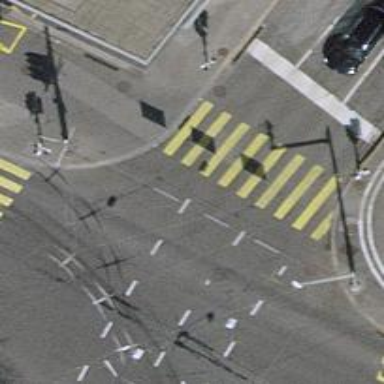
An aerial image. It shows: Crossing with traffic signals.